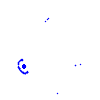
Particle: pion